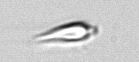
Label: Oxytoxum